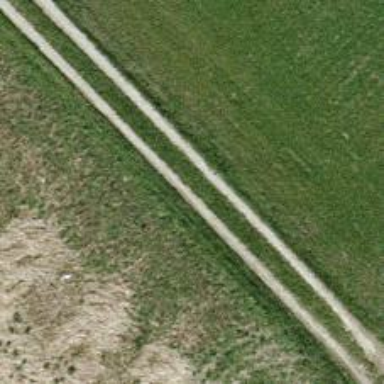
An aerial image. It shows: Grass track with grade4 quality surface.